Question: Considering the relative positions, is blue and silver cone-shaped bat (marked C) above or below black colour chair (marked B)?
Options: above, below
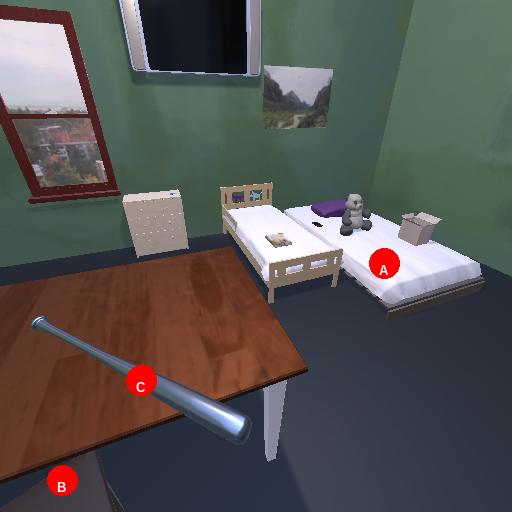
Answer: above